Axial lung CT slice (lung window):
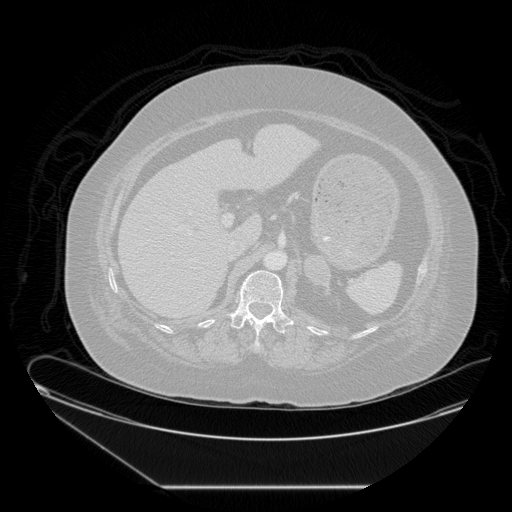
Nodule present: no